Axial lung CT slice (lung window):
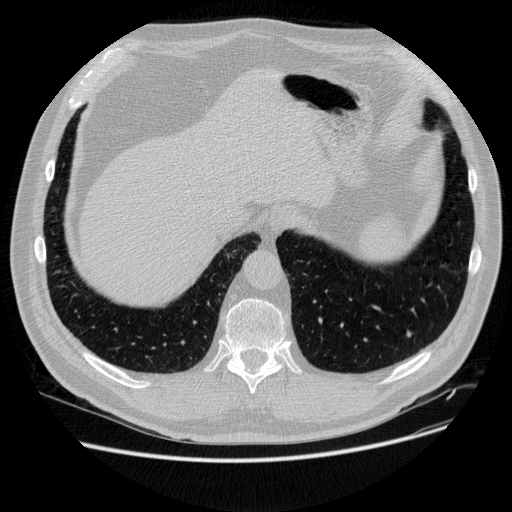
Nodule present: yes
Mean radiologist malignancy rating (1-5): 3